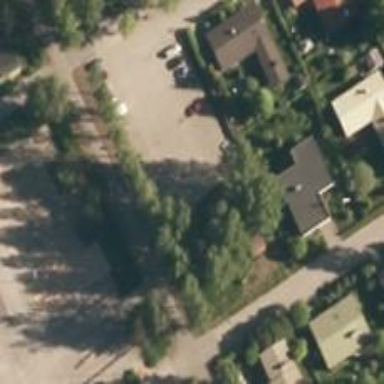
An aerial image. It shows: Parking area with surface.